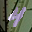
Label: 4